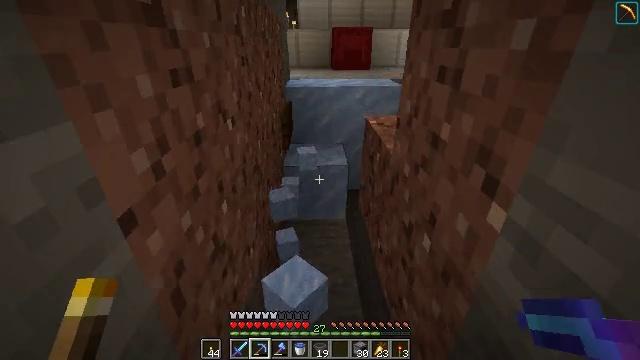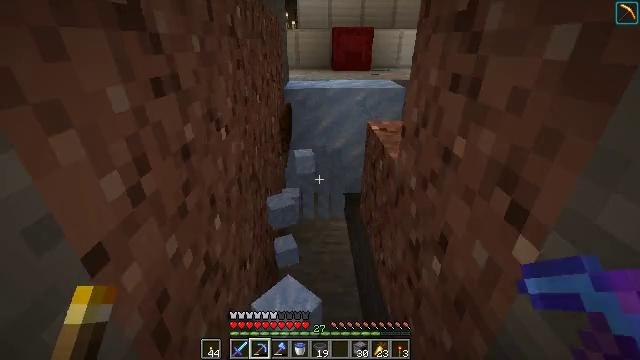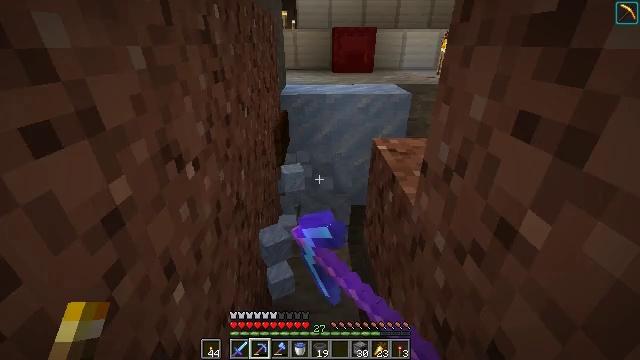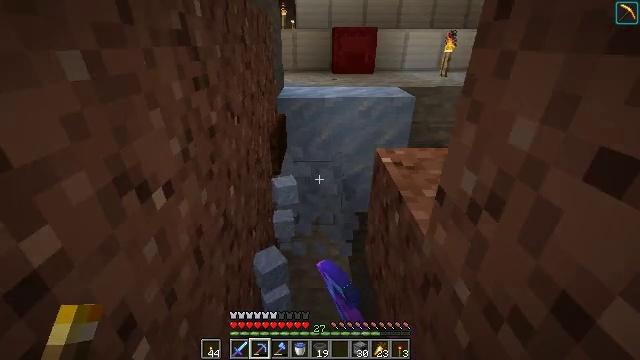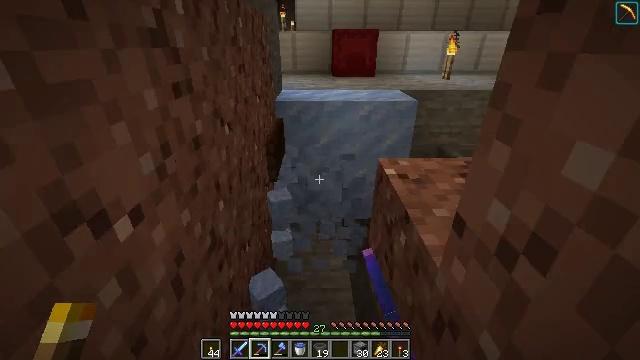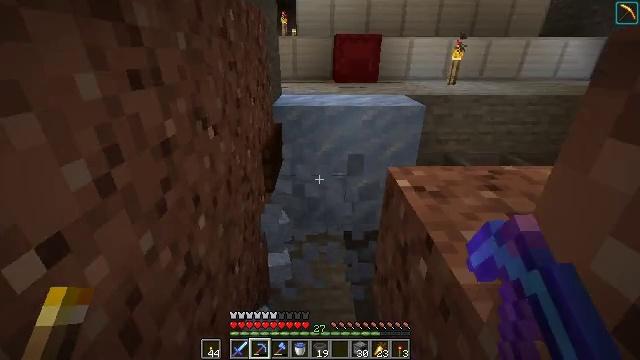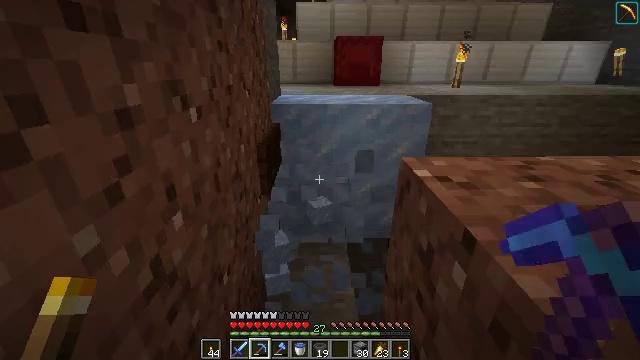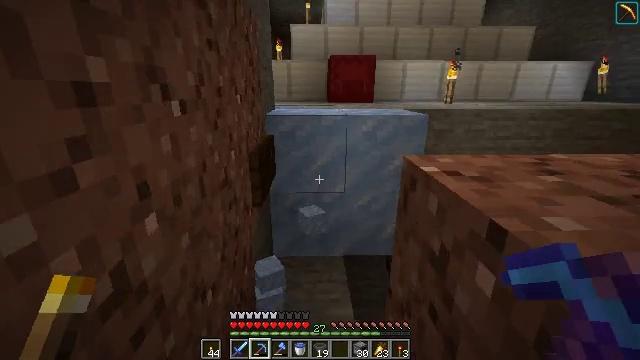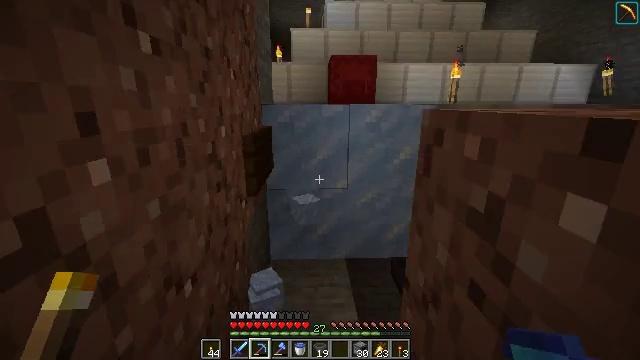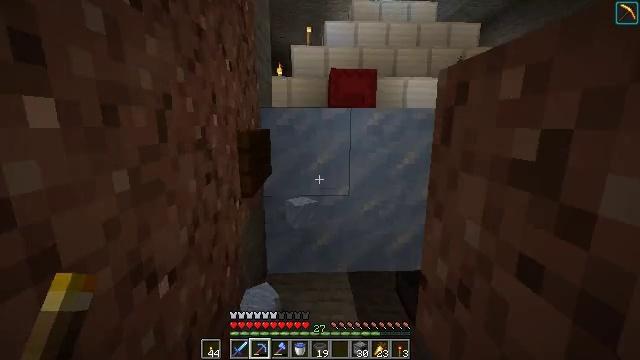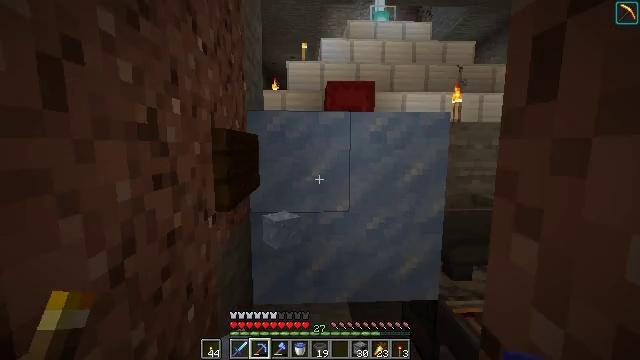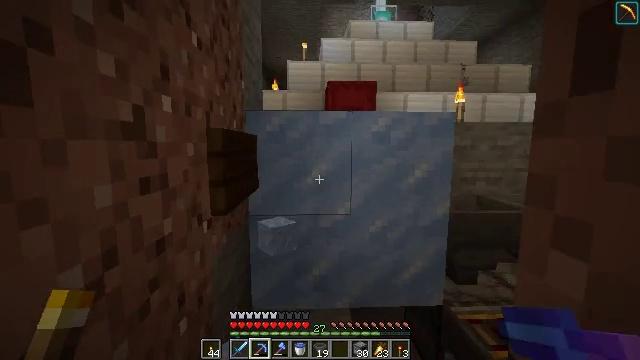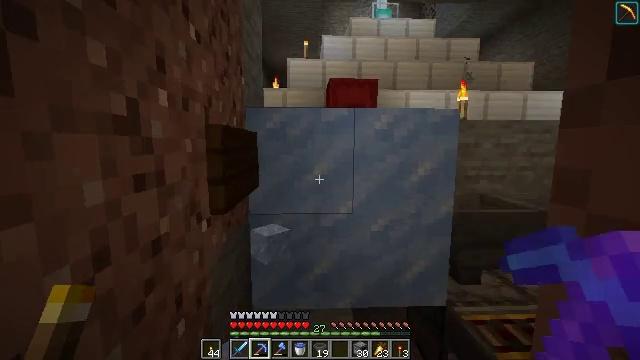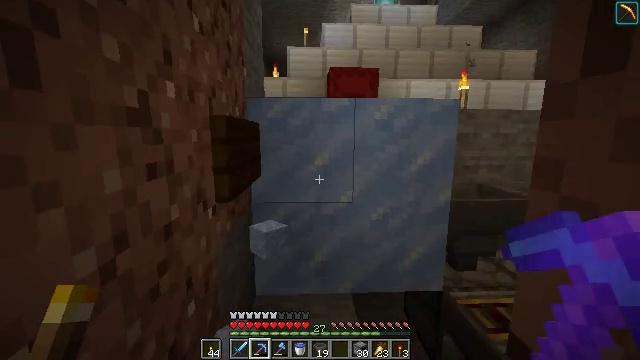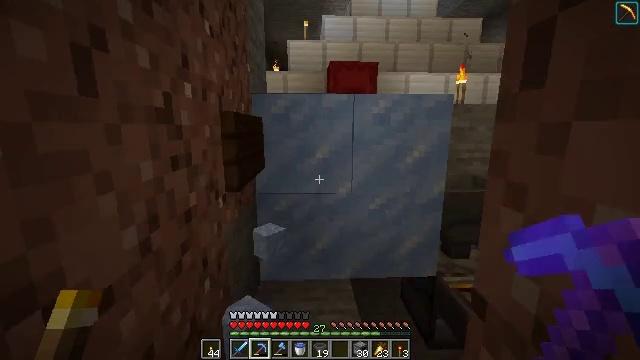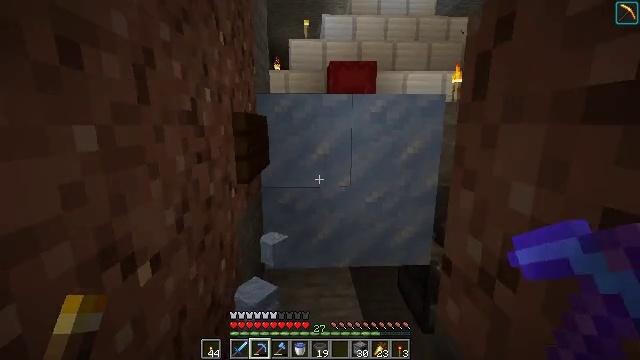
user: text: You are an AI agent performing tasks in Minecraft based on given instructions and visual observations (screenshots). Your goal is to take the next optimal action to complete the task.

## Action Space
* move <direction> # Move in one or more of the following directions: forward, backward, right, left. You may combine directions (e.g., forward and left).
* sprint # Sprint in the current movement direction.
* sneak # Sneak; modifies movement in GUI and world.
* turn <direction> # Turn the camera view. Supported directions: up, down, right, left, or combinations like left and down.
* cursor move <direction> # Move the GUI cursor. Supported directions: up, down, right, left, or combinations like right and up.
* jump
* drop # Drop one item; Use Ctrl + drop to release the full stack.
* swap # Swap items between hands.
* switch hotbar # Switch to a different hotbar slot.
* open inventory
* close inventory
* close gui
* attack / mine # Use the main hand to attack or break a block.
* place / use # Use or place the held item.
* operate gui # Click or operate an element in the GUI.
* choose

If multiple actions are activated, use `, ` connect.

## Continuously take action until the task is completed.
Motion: motion action
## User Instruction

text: Acquire packed ice by mining.
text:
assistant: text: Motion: move forward, attack / mine
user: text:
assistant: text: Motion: move forward, attack / mine
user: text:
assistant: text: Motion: move forward
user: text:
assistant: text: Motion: move forward
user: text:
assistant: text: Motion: move forward, turn up
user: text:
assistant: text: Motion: move forward, turn up
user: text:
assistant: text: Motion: move forward, turn right and up
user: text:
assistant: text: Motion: move forward, turn up
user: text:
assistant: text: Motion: move forward, turn up
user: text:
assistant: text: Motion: move forward, turn up
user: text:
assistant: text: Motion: no_op
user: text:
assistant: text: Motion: move back
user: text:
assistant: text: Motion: move back, turn down
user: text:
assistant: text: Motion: move back, turn down
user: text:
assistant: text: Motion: move back
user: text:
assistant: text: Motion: move back, attack / mine
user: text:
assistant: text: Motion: move back, attack / mine
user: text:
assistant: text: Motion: move back, turn down
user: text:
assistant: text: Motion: move back
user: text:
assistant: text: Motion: turn right
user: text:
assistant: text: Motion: turn right and up
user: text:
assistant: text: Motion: turn right and up
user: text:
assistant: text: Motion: no_op
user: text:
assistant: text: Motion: no_op
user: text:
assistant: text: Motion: no_op
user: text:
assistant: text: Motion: attack / mine
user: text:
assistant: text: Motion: turn down, attack / mine
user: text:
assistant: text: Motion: turn left and down
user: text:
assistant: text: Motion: no_op
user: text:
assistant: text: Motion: move forward